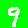
Digit: 9